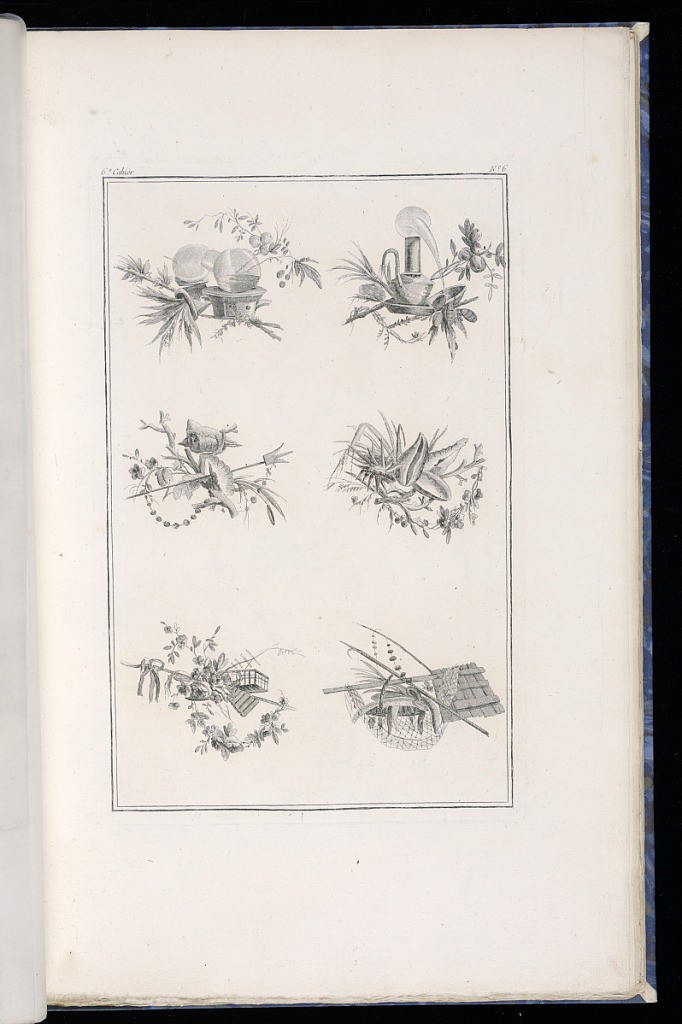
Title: Trophy Designs
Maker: Pierre Ranson, French, 1736–1786
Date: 1777–79
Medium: Etching on paper
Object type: Print
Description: Six designs for trophies incorporating leaves, flowers, branches, fruit, distilling apparatus, shells, trident, net, spear, and fish. The plate is numbered.